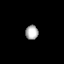
Tissue: prostate
Cell type: Fibroblasts
Senescence score: 0.6948
Nuclear area (px): 175
Mean DAPI intensity: 178.657